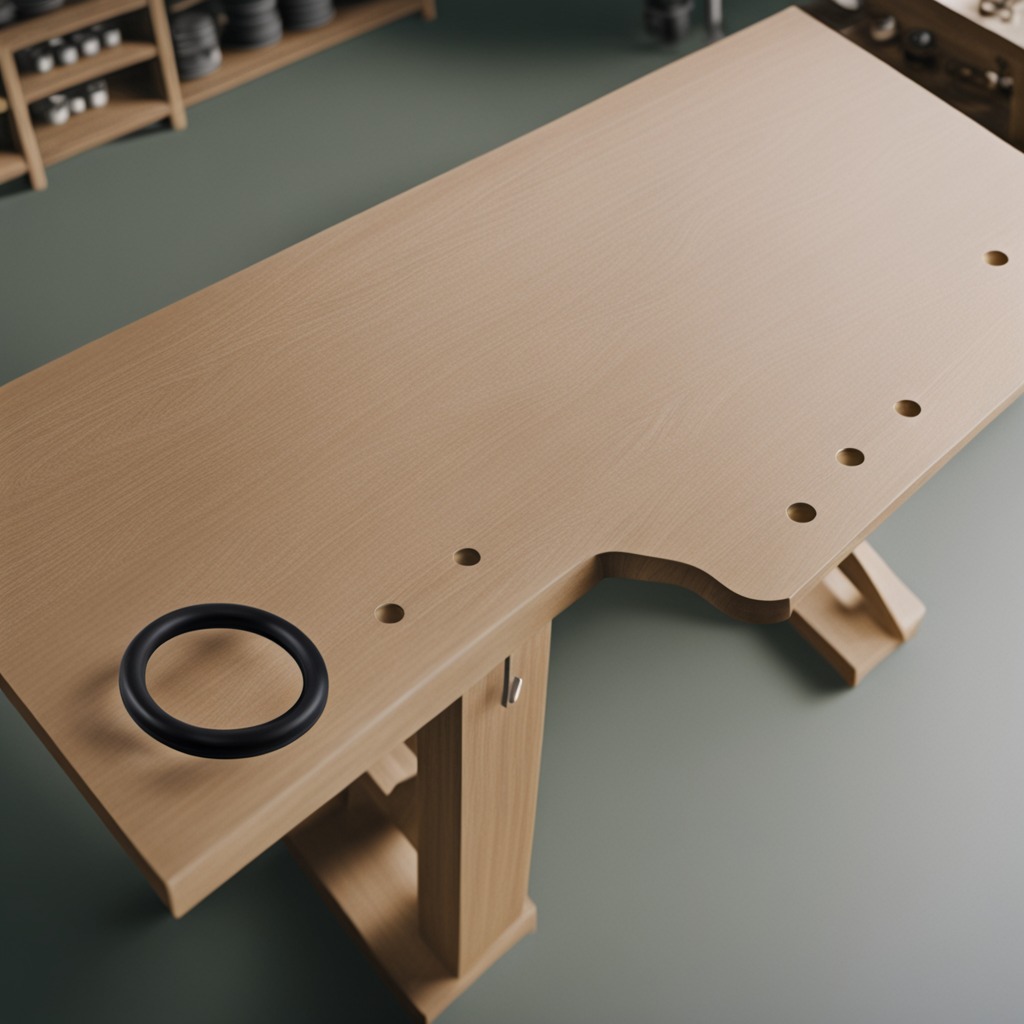
A rubber O-ring is lying on the workbench inside a coastal fishing gear workshop.